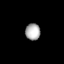
Tissue: lung
Cell type: Epithelial cells
Senescence score: 0.2101
Nuclear area (px): 241
Mean DAPI intensity: 174.017